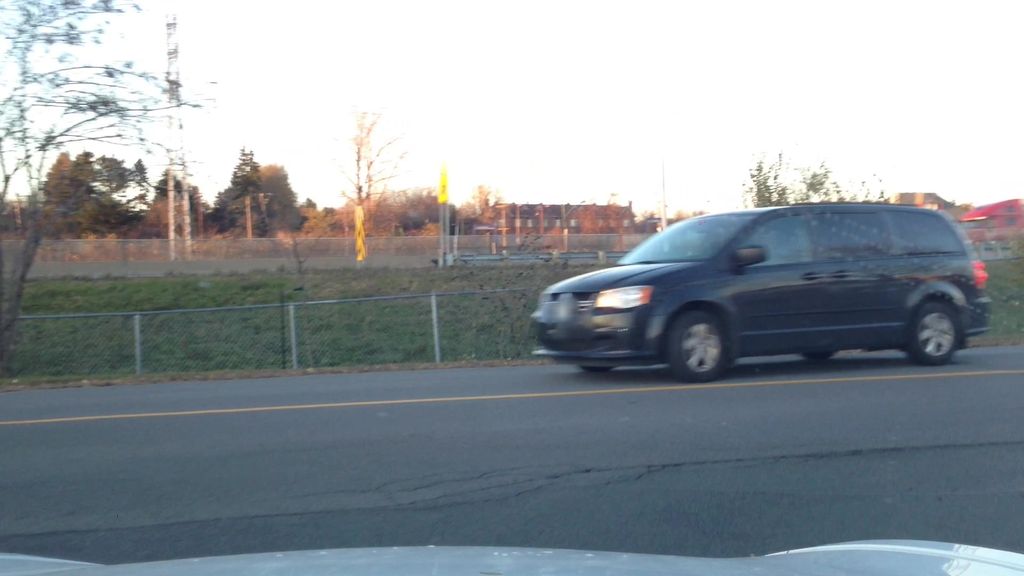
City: montreal